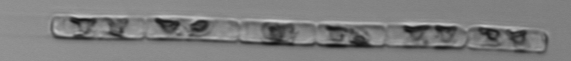
Label: Guinardia_delicatula